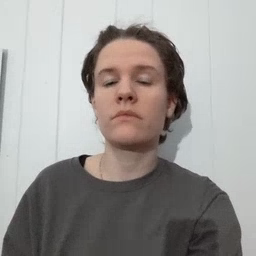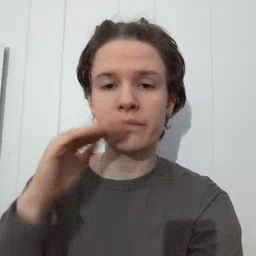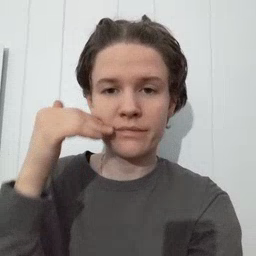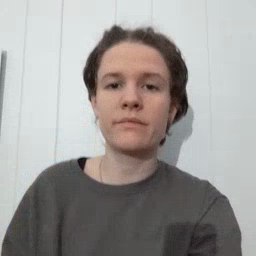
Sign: smile